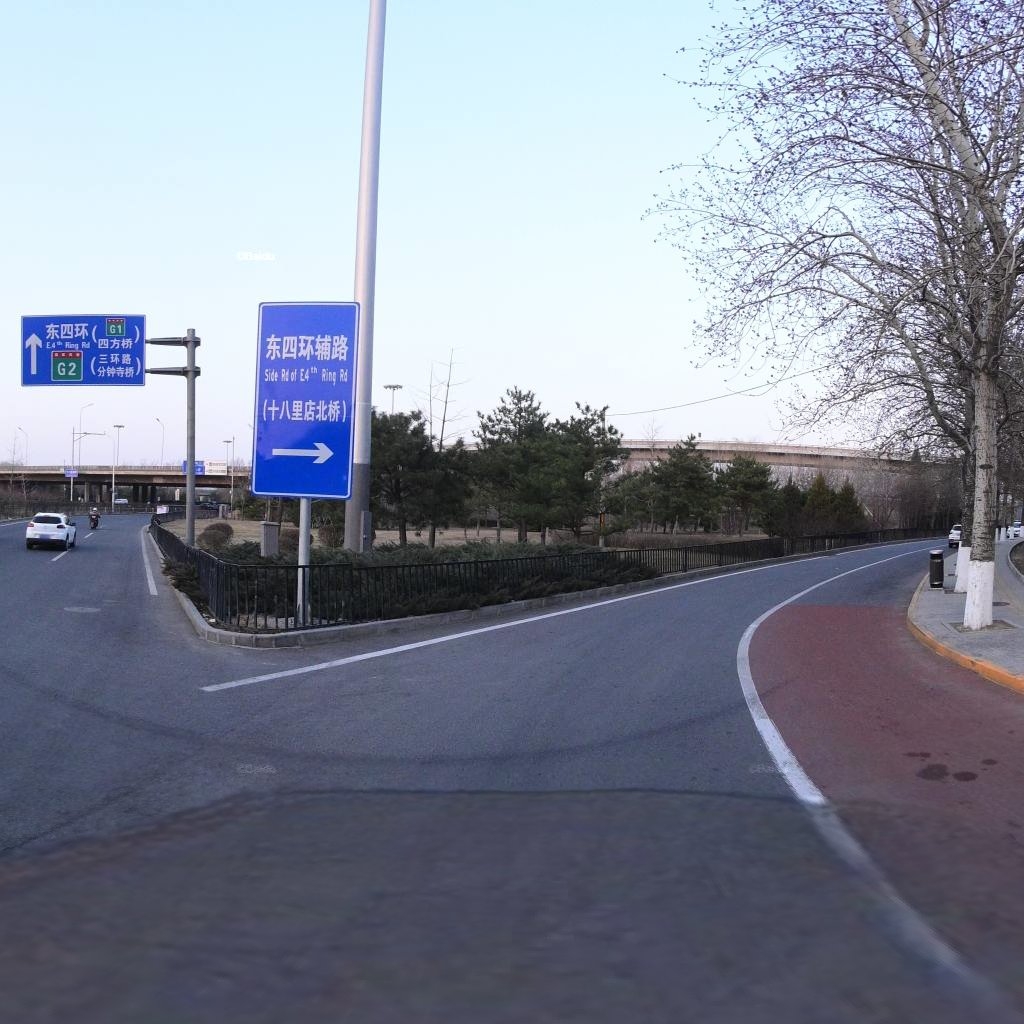
Region: Chaoyang
Road damage annotations: longitudinal crack